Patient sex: M
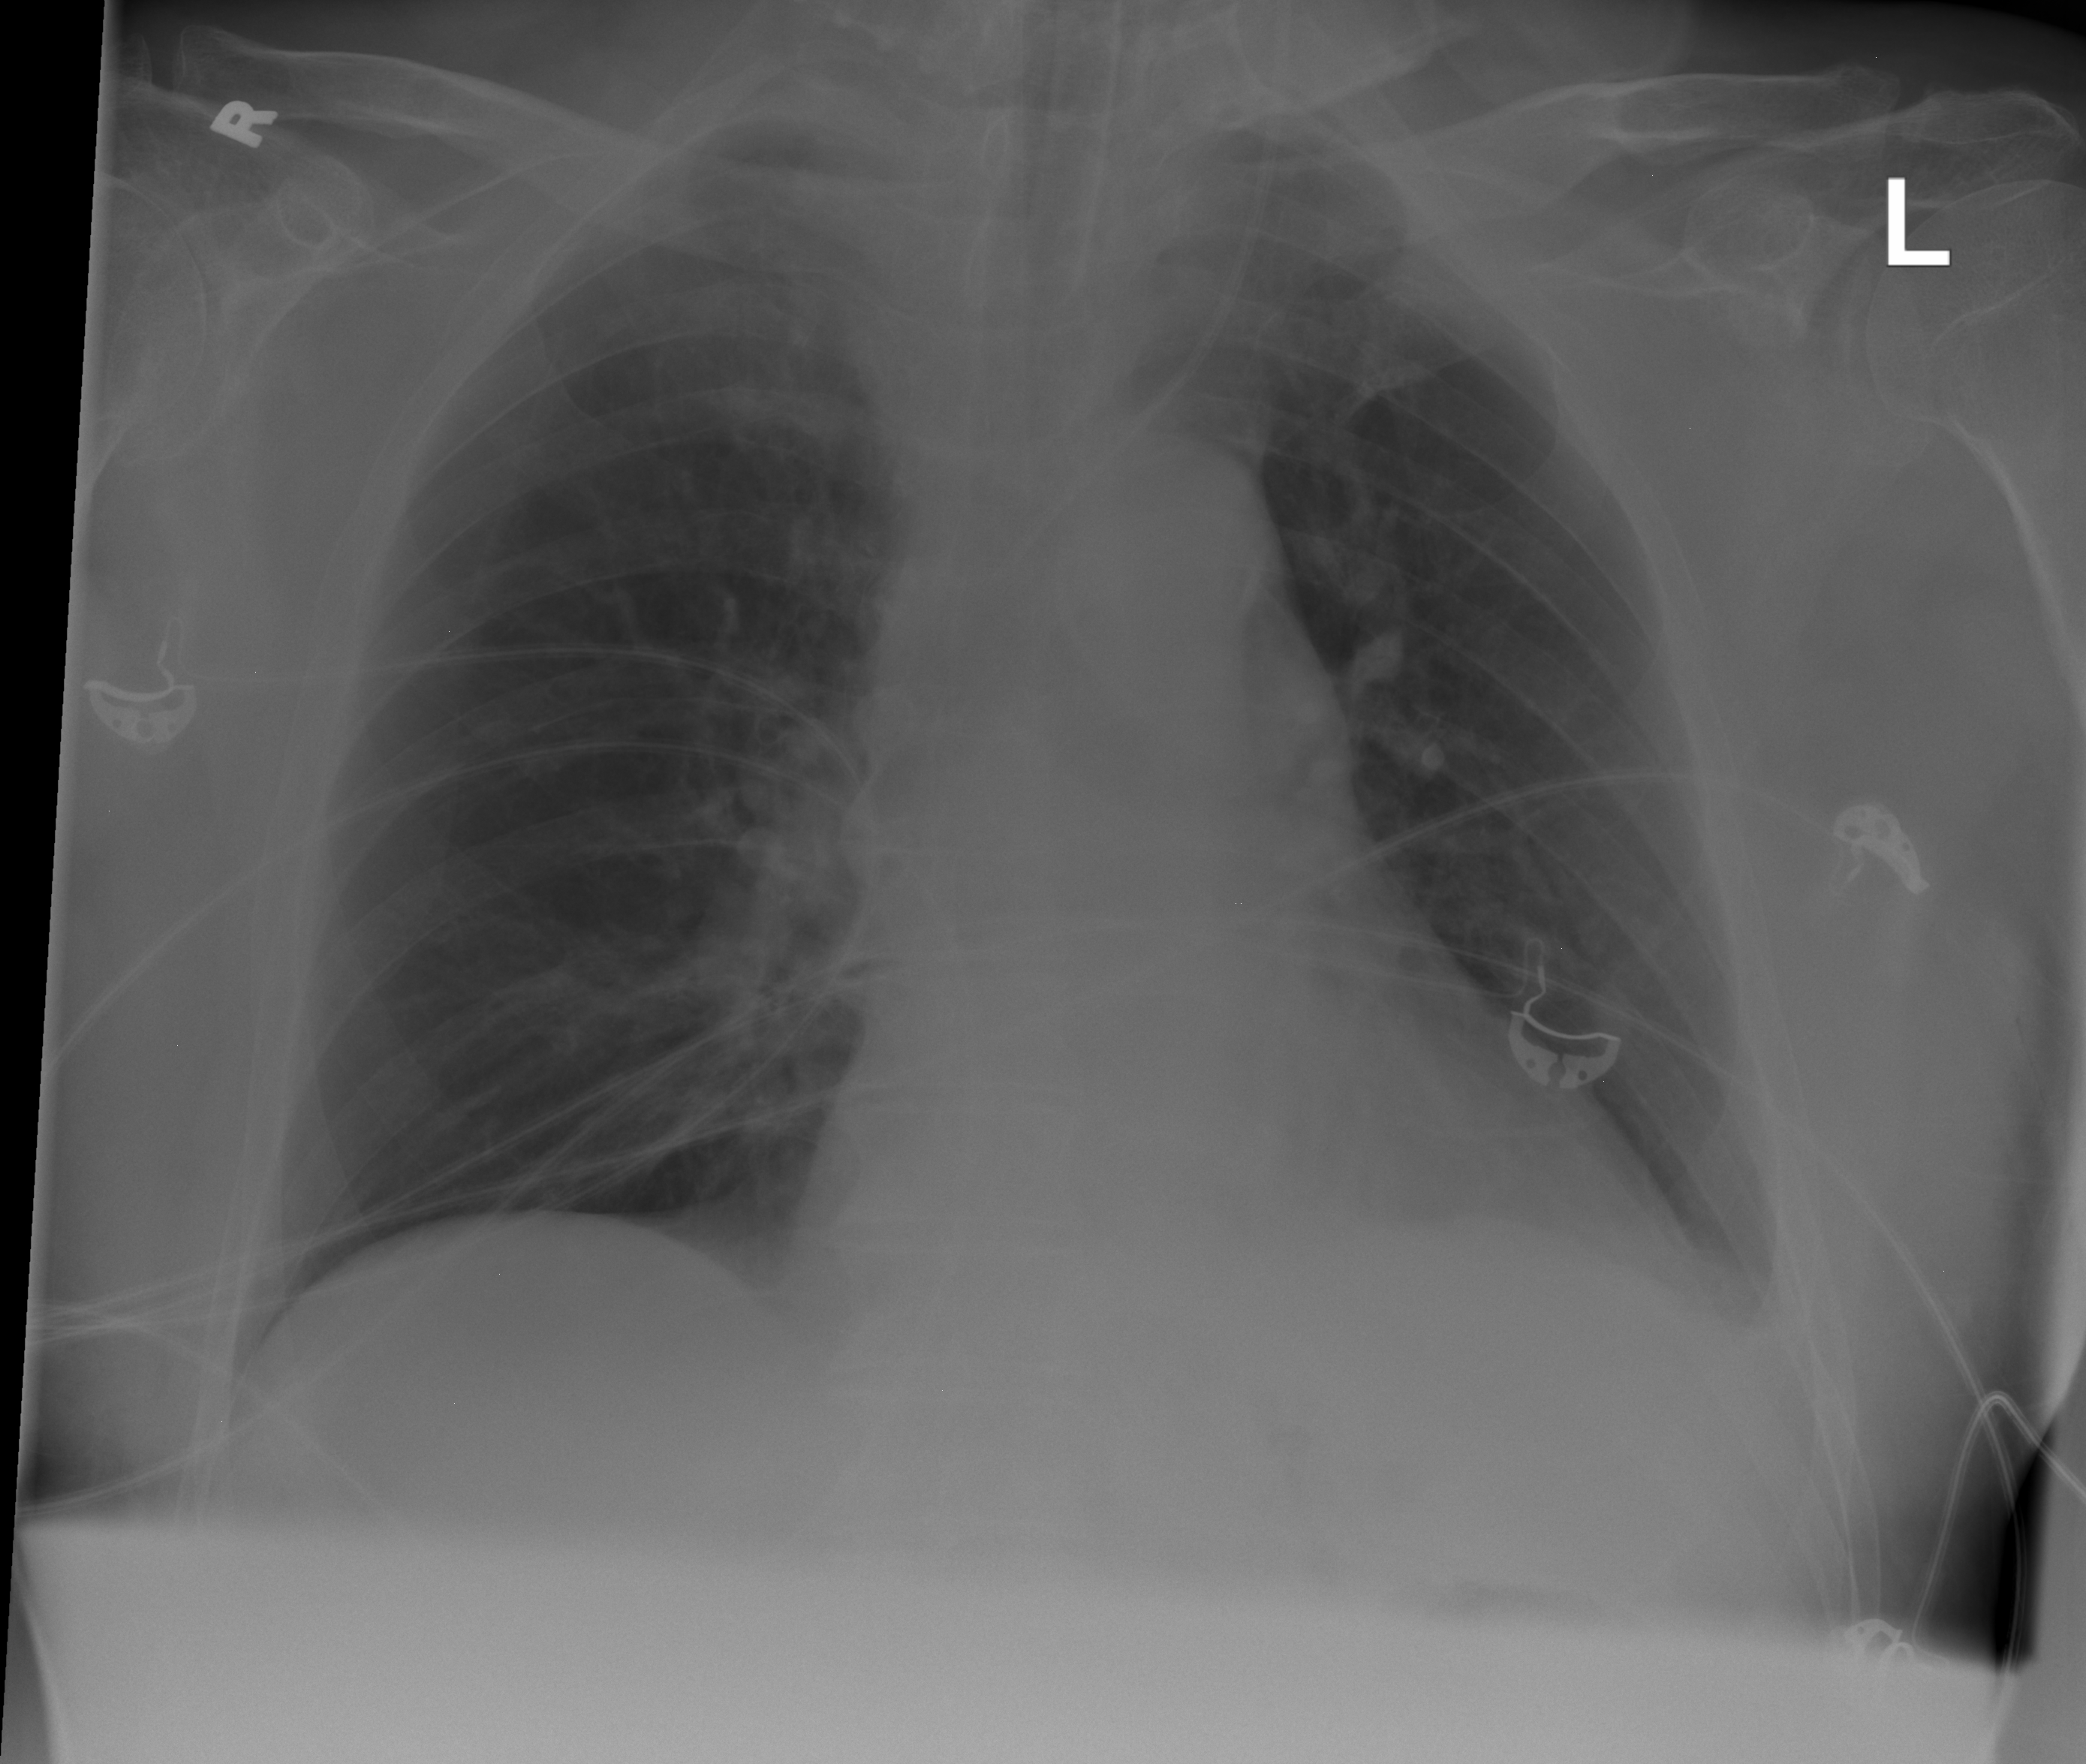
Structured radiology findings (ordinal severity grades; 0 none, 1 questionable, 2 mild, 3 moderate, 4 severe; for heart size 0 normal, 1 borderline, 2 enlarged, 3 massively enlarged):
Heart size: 0
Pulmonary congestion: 0
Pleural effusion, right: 0
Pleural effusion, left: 2
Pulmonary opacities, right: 0
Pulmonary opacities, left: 0
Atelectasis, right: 0
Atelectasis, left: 2